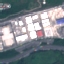
Land use / land cover class: Industrial